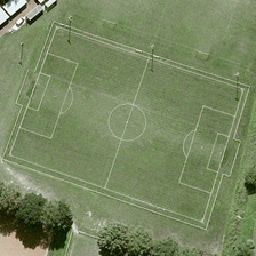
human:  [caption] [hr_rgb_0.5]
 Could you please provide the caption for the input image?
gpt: this soccer playground lies in this lawn with a row of trees on its edge .

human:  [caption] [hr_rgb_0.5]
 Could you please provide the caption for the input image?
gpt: The lawn has several buildings and a soccer field near two lines.

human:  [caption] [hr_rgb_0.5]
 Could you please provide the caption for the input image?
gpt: the football playground is on the grassland .

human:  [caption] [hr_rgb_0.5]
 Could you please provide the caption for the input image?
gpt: There is a football field on the lawn. There are some buildings and two rows of trees nearby.

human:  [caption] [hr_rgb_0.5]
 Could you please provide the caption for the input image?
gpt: On the lawn there is a football field with some buildings and two tree lines nearby.